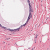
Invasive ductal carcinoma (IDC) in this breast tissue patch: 0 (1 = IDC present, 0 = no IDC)